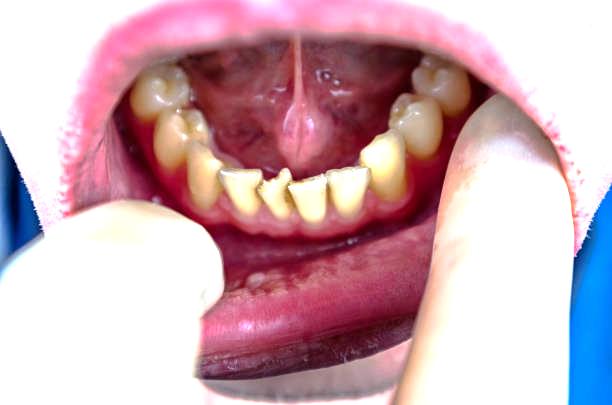
Condition: Gingivitis